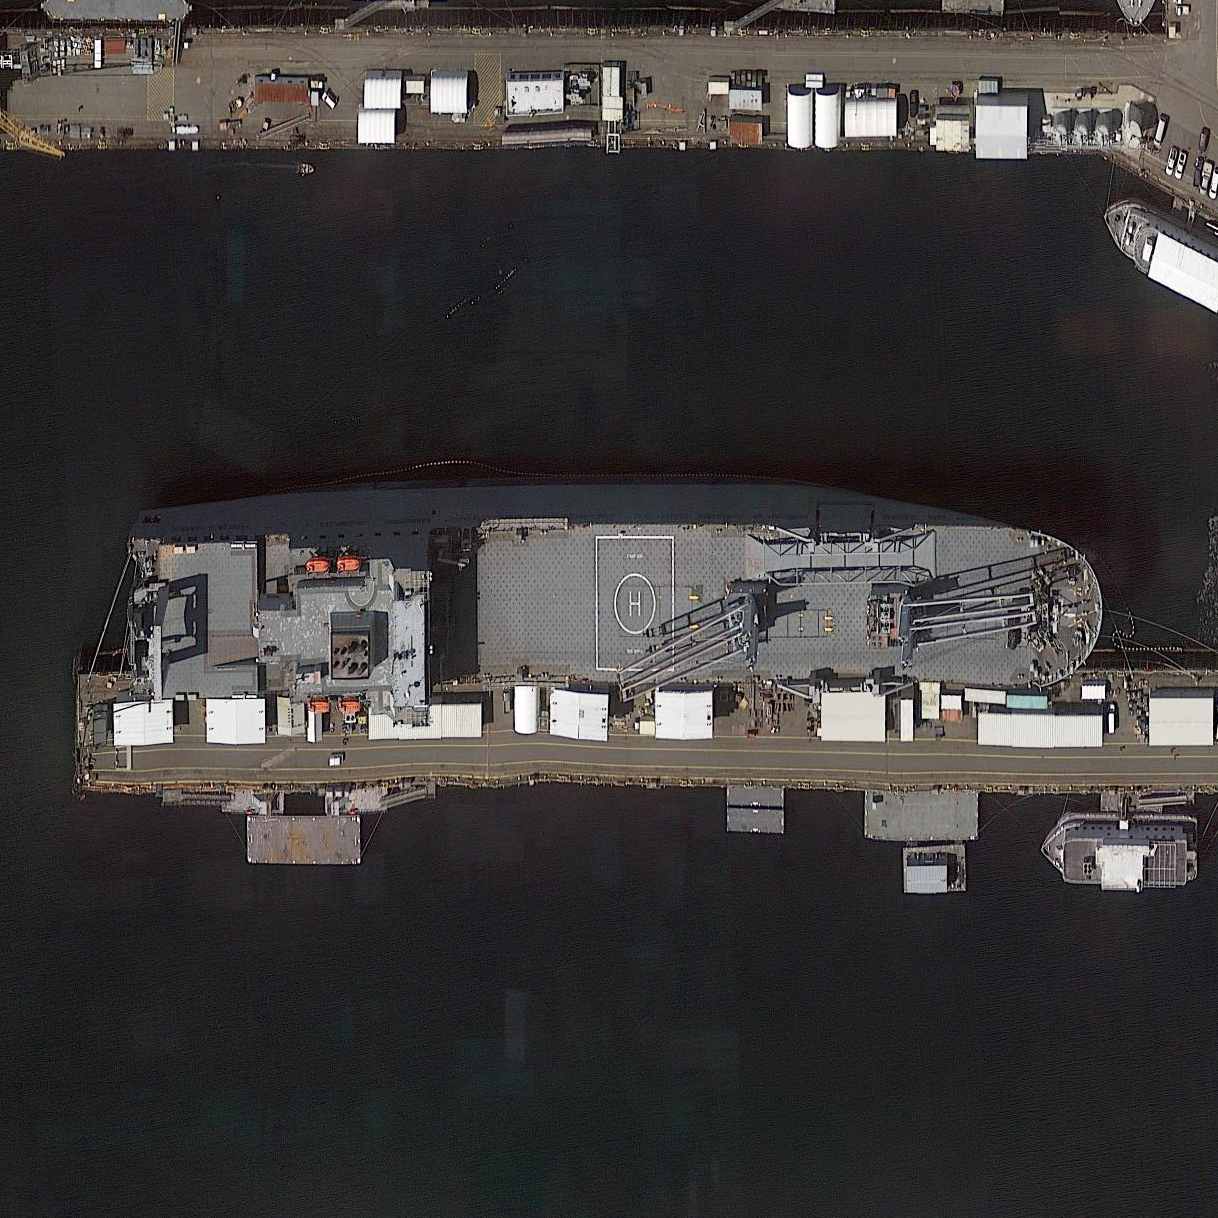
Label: Crane_ship